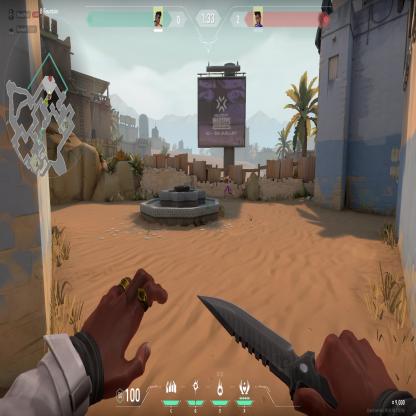
Label: enemy